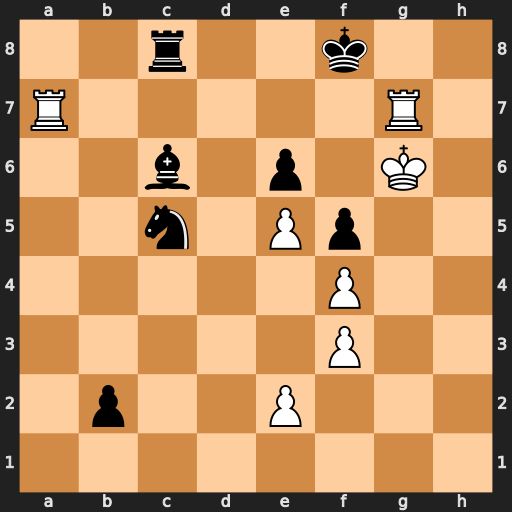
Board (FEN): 2r2k2/R5R1/2b1p1K1/2n1Pp2/5P2/5P2/1p2P3/8
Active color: w
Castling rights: -
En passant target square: -
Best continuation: Raf7+ Ke8 Rg8#